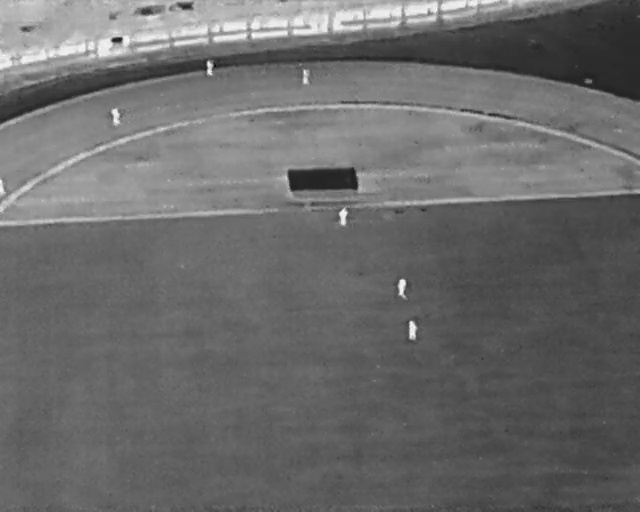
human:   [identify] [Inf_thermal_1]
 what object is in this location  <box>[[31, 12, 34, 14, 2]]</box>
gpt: <ref>1 small person at the top</ref>

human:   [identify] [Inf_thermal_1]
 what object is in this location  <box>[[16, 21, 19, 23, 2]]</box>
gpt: <ref>1 medium person at the top left</ref>